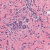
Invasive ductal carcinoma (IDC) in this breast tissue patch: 1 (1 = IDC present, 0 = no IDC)